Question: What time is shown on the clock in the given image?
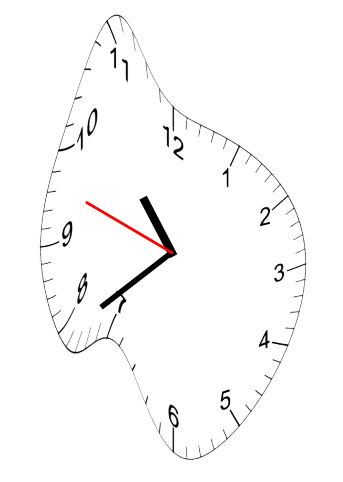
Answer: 10:38:48